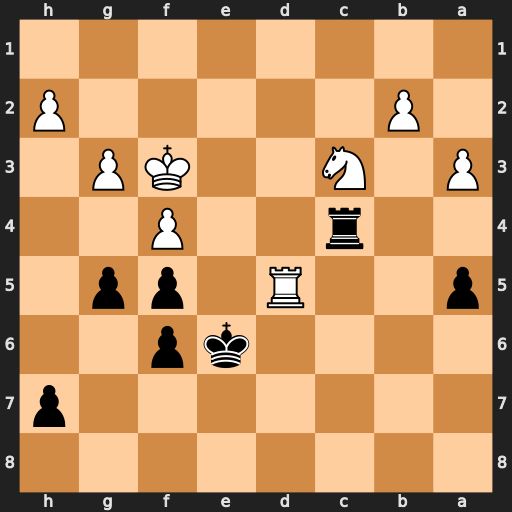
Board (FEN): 8/7p/4kp2/p2R1pp1/2r2P2/P1N2KP1/1P5P/8
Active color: b
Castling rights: -
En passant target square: -
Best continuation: Rxc3+ bxc3 Kxd5 Ke3 Kc4